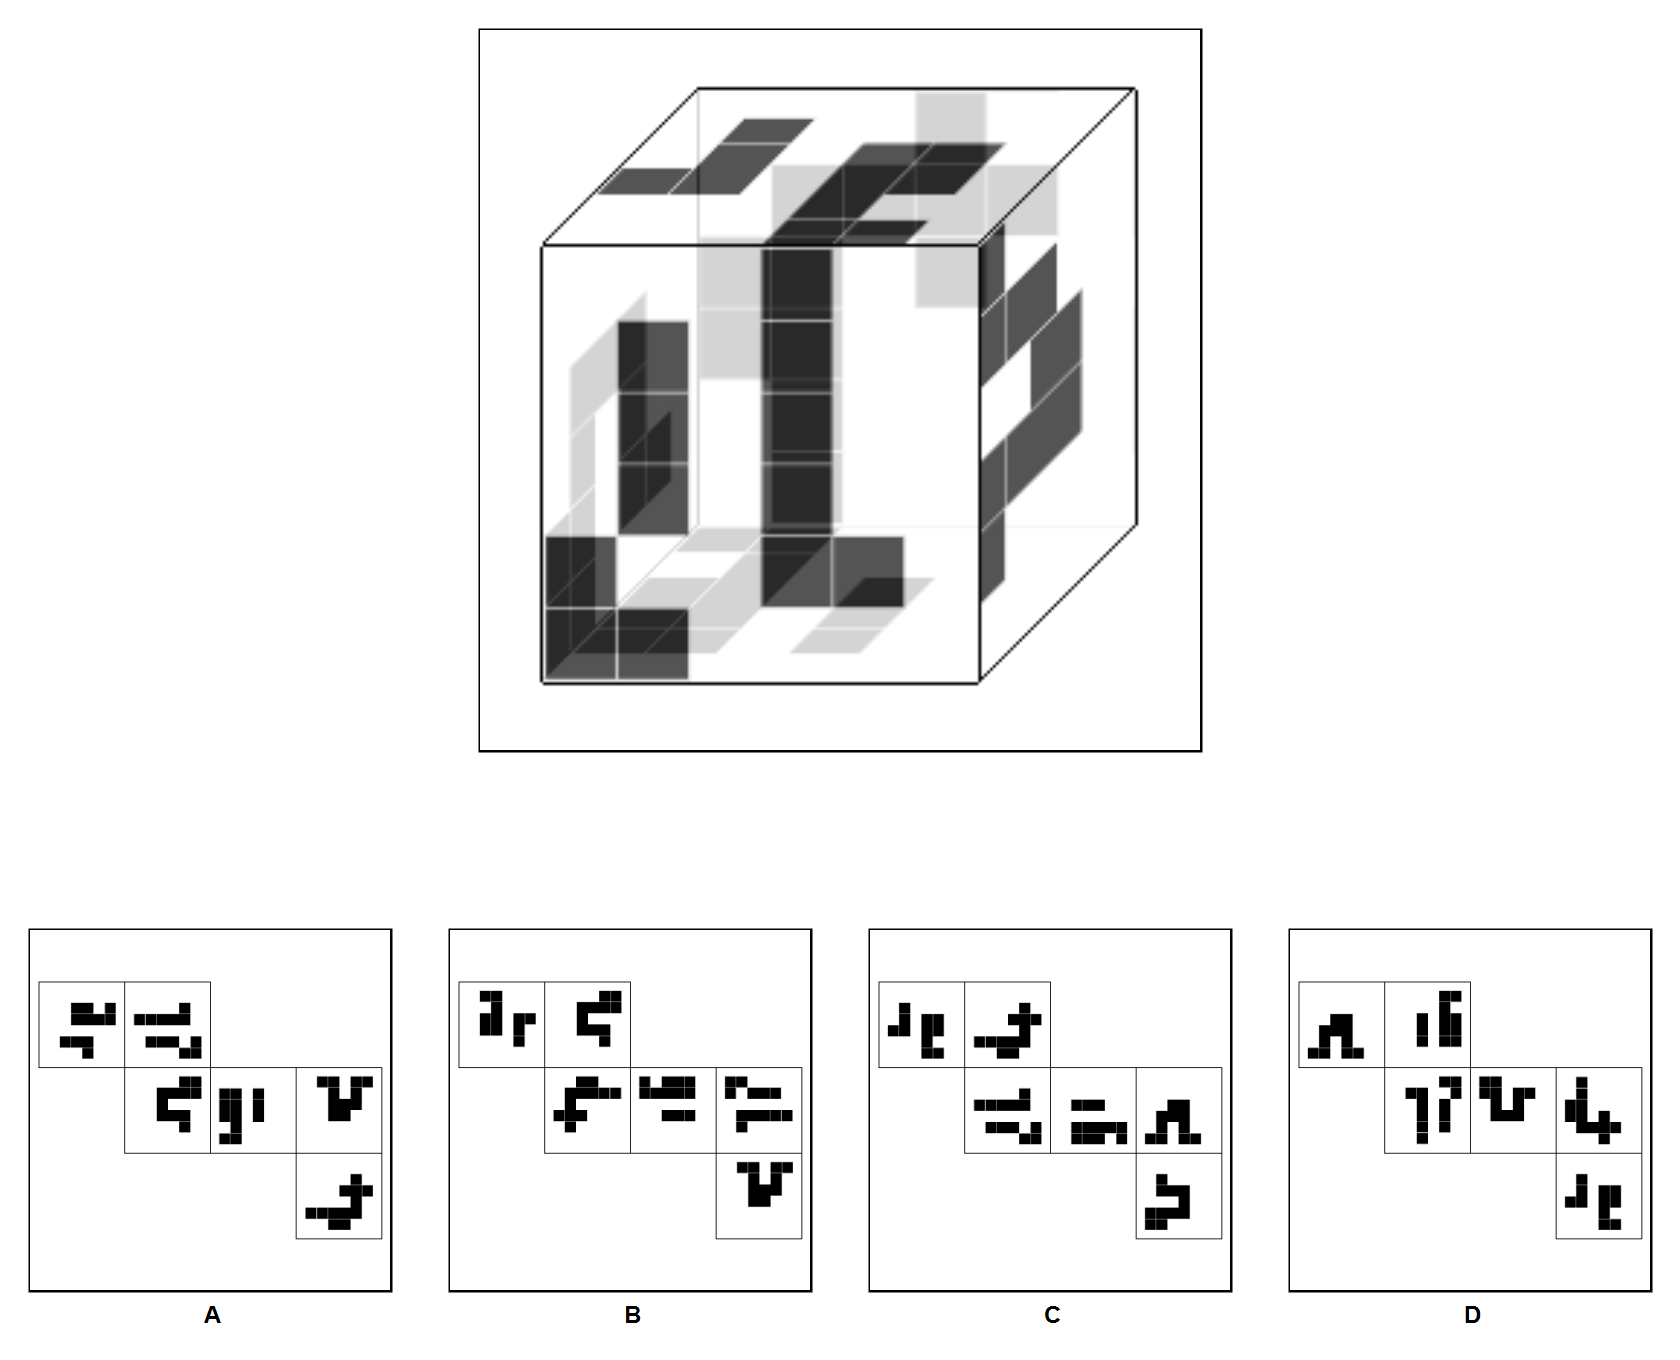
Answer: C